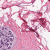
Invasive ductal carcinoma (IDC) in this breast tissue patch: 0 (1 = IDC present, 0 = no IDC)